Question: I have the following line of code in a batch(.bat) file that I have to run:
'''
"c:\Program Files (x86)\Common Files\ArcGISin\ESRIRegAsm.exe" /p:desktop MfeArcGis10.UI.dll
'''
When I run this batch file, the ESRIRegAsm.exe is executed but I get the following error:

Can someone explain what this batch script is doing. From what I understand it is executing the executable with two arguments, however I do not know what the first argument means. Also what does the given error mean? How would I fix it?
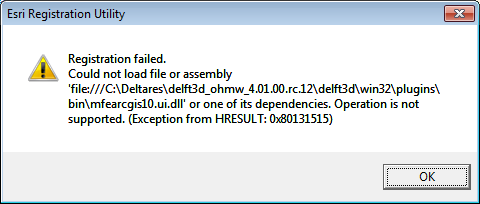
Answer: First, take a look at <URL>.
It looks like is a plugin / dynamic linked library (DLL). It is necessary to register components/classes of this DLL in Windows registry under 'HKEY_LOCAL_MACHINE' for usage by . This registry key requires administrator privileges for write access.
So you need to right click on this batch file and click in context menu on , enter the password for the administrator account, and then the registration process should work.
Note: The batch file must be in same directory as file or will not be able to find the plugin file containing the information which must be added to Windows registry.
More useful pages <URL>. The last page explains option '/p:'.